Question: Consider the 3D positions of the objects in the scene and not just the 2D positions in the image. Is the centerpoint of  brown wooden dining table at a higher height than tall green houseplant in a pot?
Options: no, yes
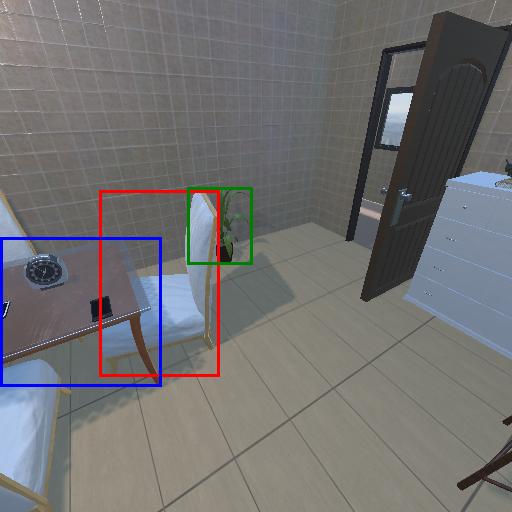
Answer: no